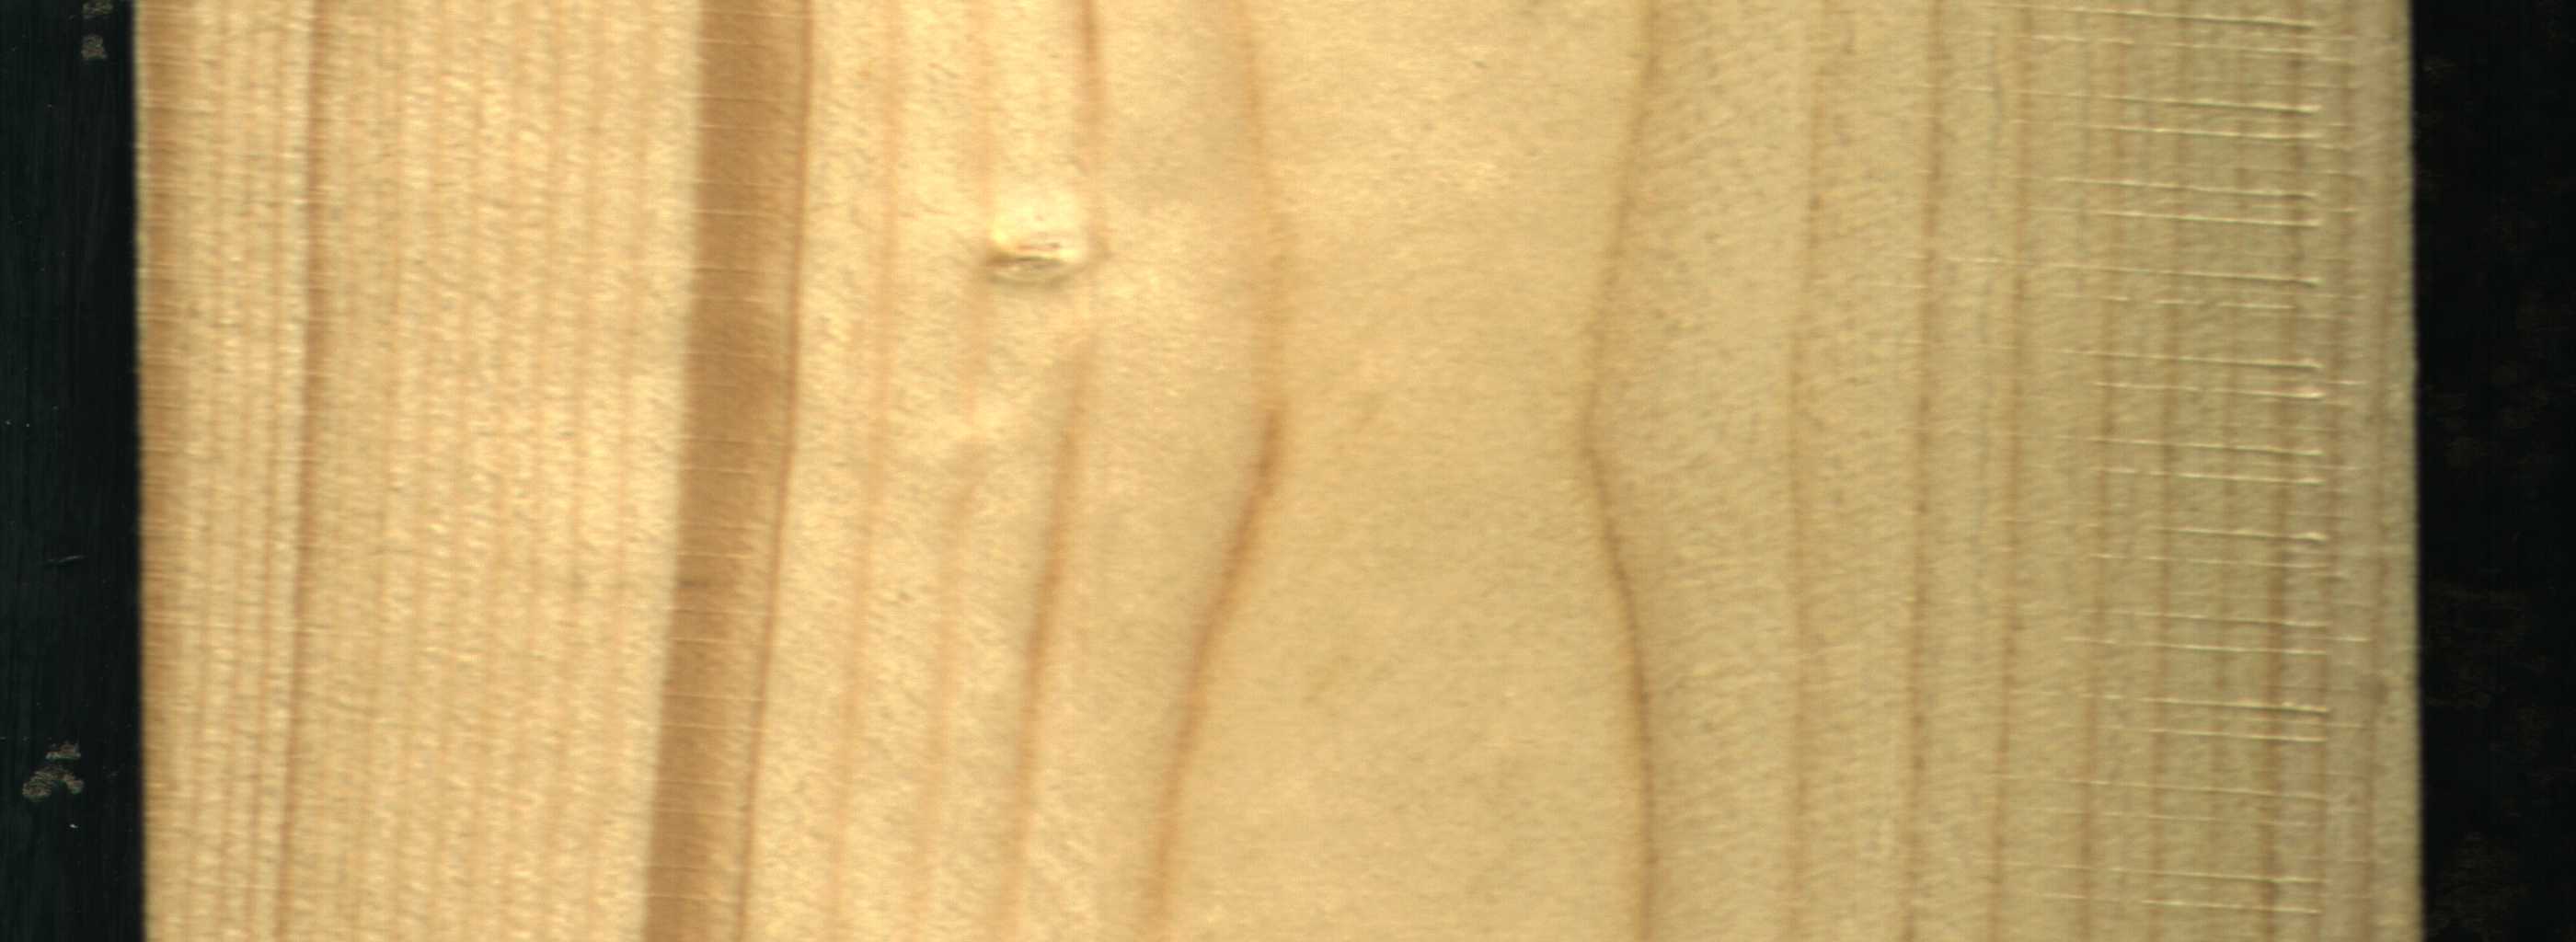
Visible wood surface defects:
Quartzity